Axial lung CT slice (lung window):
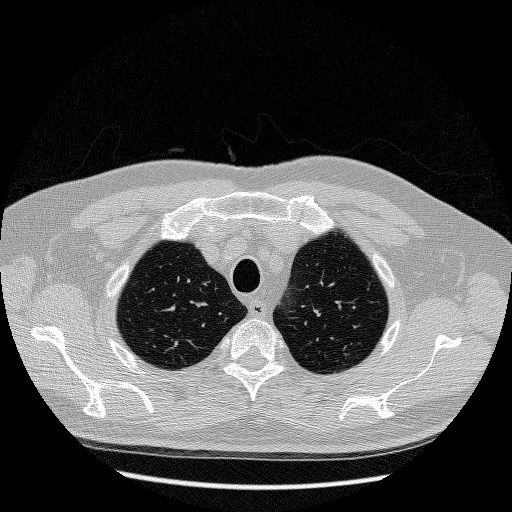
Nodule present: no